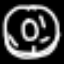
Label: donut